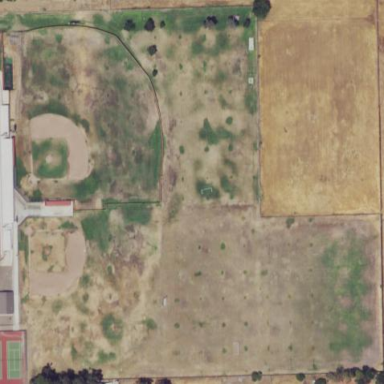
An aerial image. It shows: Baseball pitch for leisure land activities.